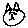
Label: cat